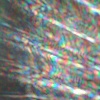
Label: sunburn